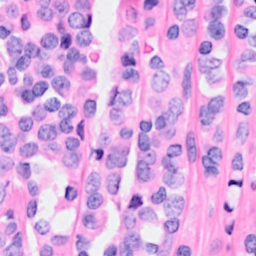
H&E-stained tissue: Breast